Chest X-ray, AP view. Patient: 65 years old, sex F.
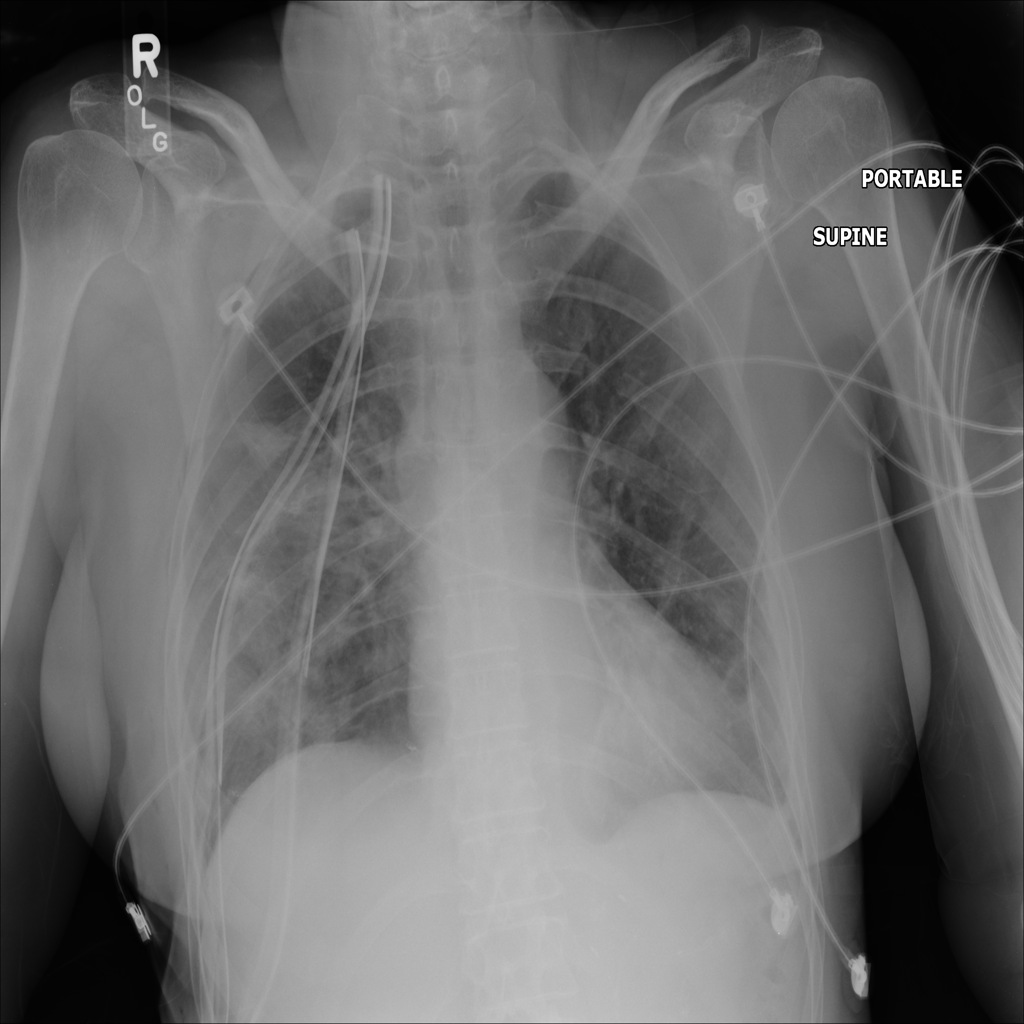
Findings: No Finding